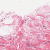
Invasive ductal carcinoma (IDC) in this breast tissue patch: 0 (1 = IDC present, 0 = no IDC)